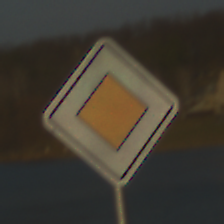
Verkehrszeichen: Vorfahrtsstrasse
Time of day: SunriseSunset
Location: Outdoor (RoadRail)
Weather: PartlyCloudy
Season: NotSpecified
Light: Natural